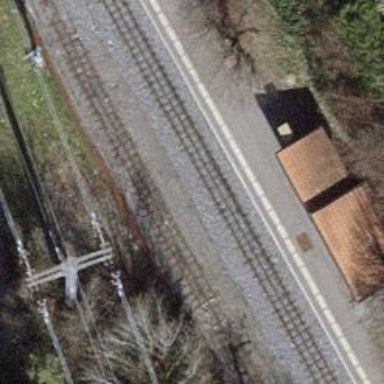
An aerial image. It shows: Railway halt.